An envelope spectrum derived from a bearing vibration measurement is shown; the reference markers locate BPFO, BPFI, BSF and FTF for this bearing geometry and shaft speed. Based on the visible evidence, which condition applies: normal, inner_race, outer_race, ball?
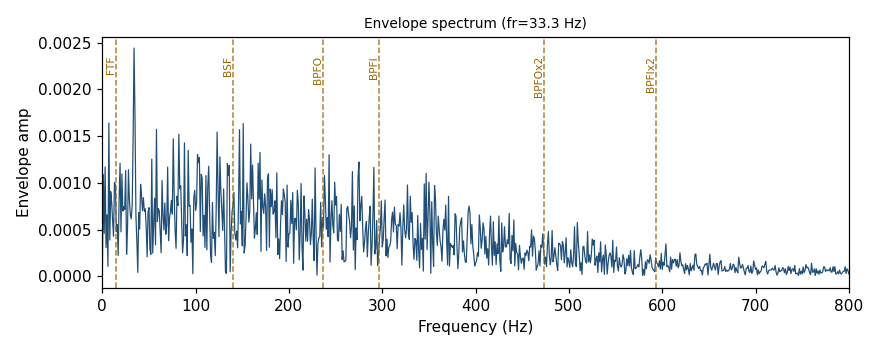
Answer: normal